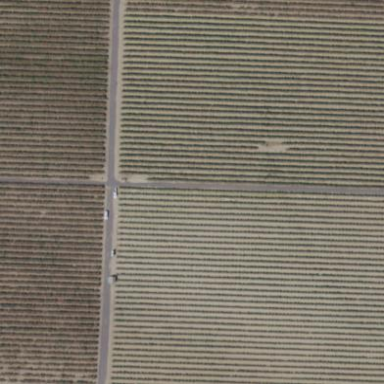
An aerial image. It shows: Agricultural property used as vineyard. The crop grown here is grapes.